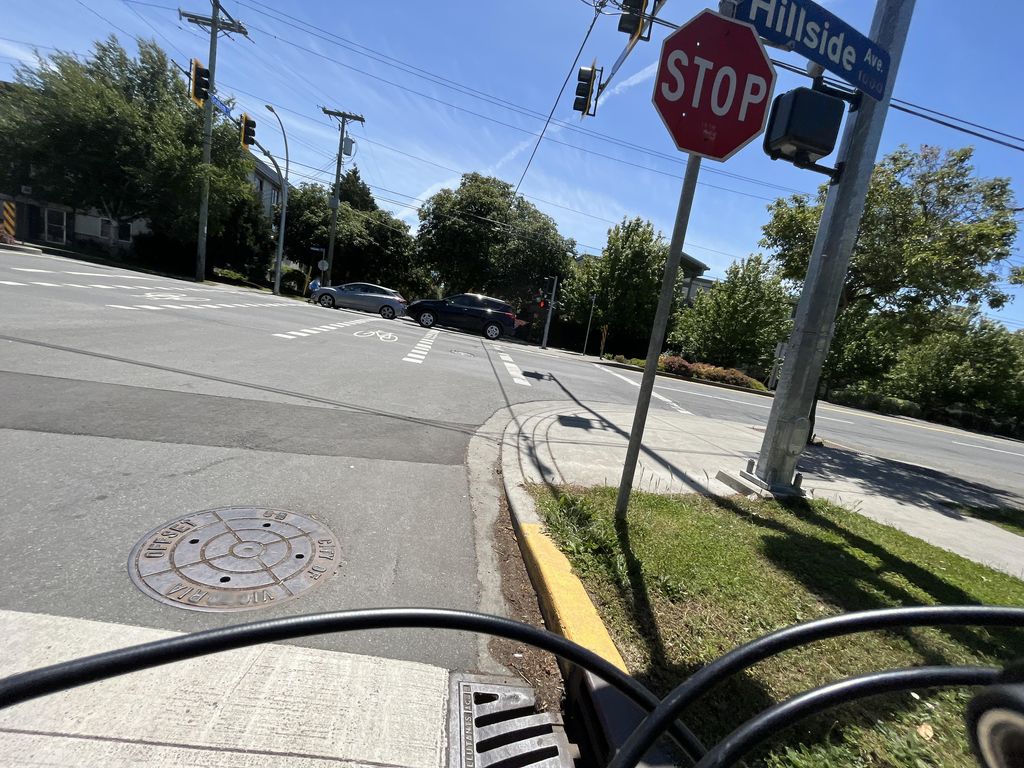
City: victoria